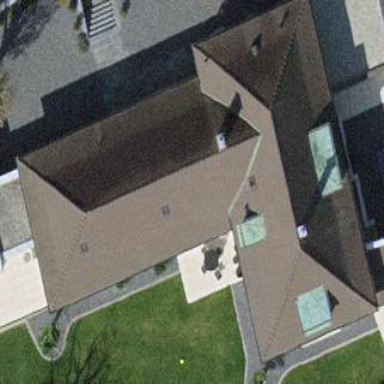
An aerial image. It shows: Detached building with hipped roof.